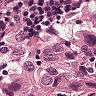
Metastatic tissue present: yes